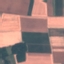
Land use / land cover: AnnualCrop